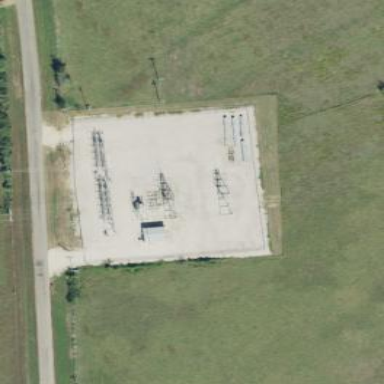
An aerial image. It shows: Distribution power substation secured by fence.